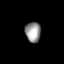
Tissue: prostate
Cell type: T cells
Senescence score: 0.723
Nuclear area (px): 309
Mean DAPI intensity: 149.683